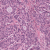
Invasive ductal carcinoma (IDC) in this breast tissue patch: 1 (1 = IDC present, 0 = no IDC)